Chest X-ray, AP view. Patient: 47 years old, sex M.
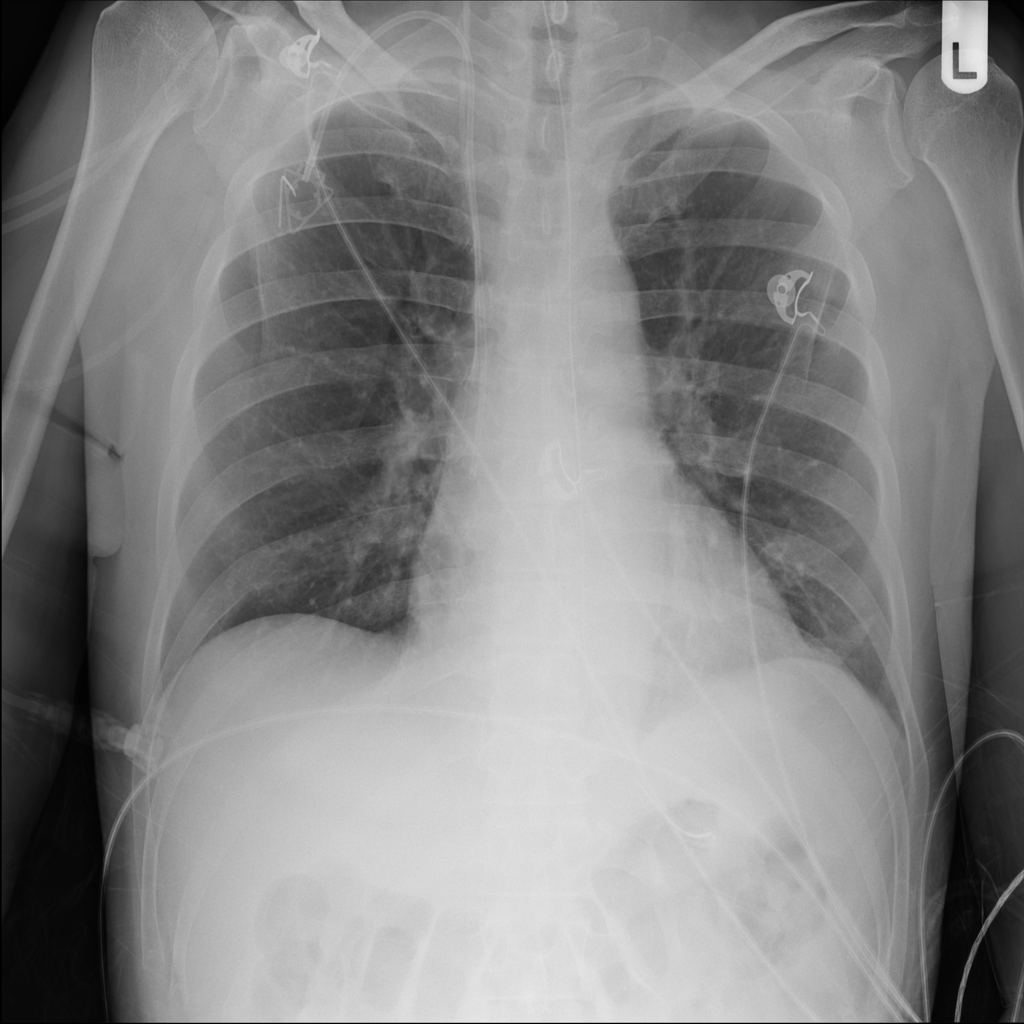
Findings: No Finding